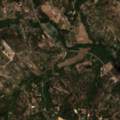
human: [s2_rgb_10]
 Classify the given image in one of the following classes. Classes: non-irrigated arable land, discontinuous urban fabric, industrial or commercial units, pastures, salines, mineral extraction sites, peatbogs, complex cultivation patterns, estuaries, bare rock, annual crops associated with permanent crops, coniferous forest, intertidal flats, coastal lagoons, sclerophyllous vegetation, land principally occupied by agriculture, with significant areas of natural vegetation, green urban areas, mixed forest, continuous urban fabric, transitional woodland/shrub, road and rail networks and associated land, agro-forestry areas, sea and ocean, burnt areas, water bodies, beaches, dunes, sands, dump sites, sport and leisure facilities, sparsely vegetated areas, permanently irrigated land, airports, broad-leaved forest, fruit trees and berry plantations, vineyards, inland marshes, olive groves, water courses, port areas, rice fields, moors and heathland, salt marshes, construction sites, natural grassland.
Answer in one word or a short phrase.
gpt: annual crops associated with permanent crops, land principally occupied by agriculture, with significant areas of natural vegetation, broad-leaved forest, transitional woodland/shrub, water bodies